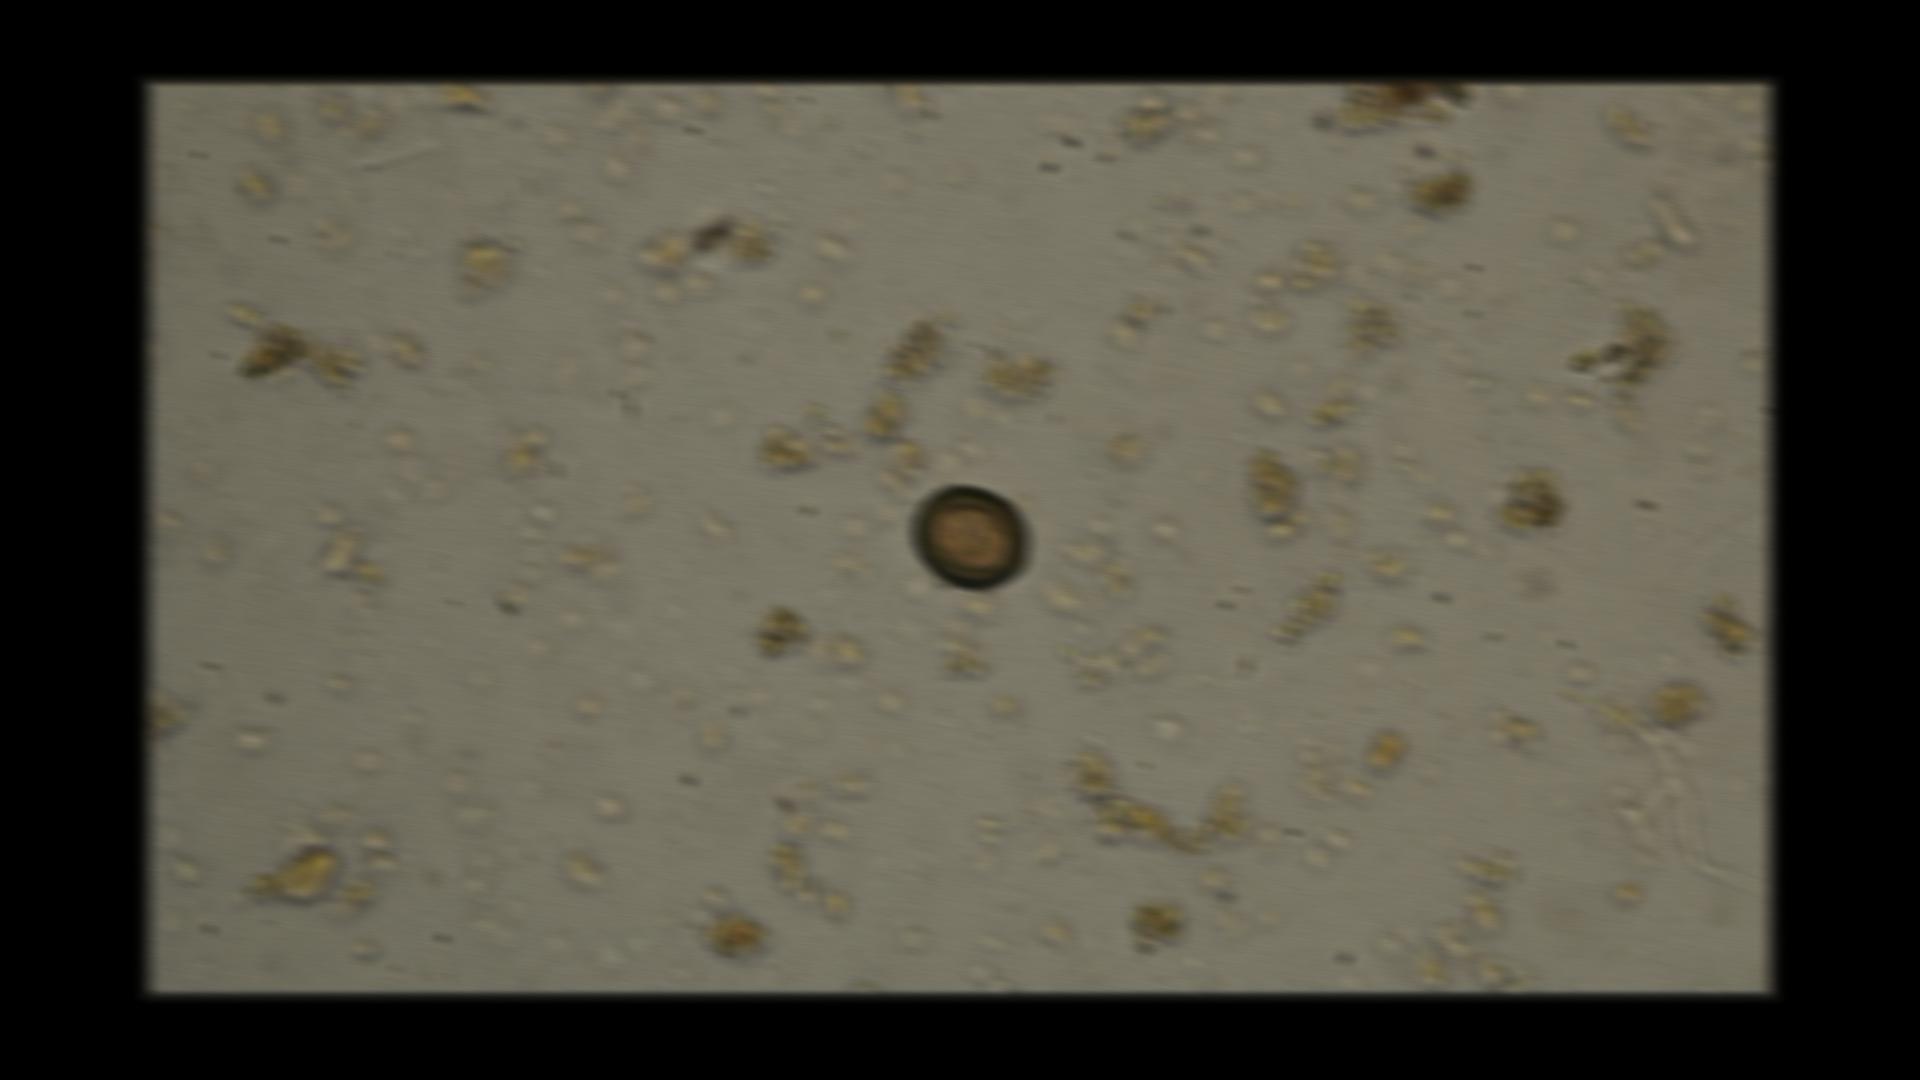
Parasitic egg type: Taenia spp. egg